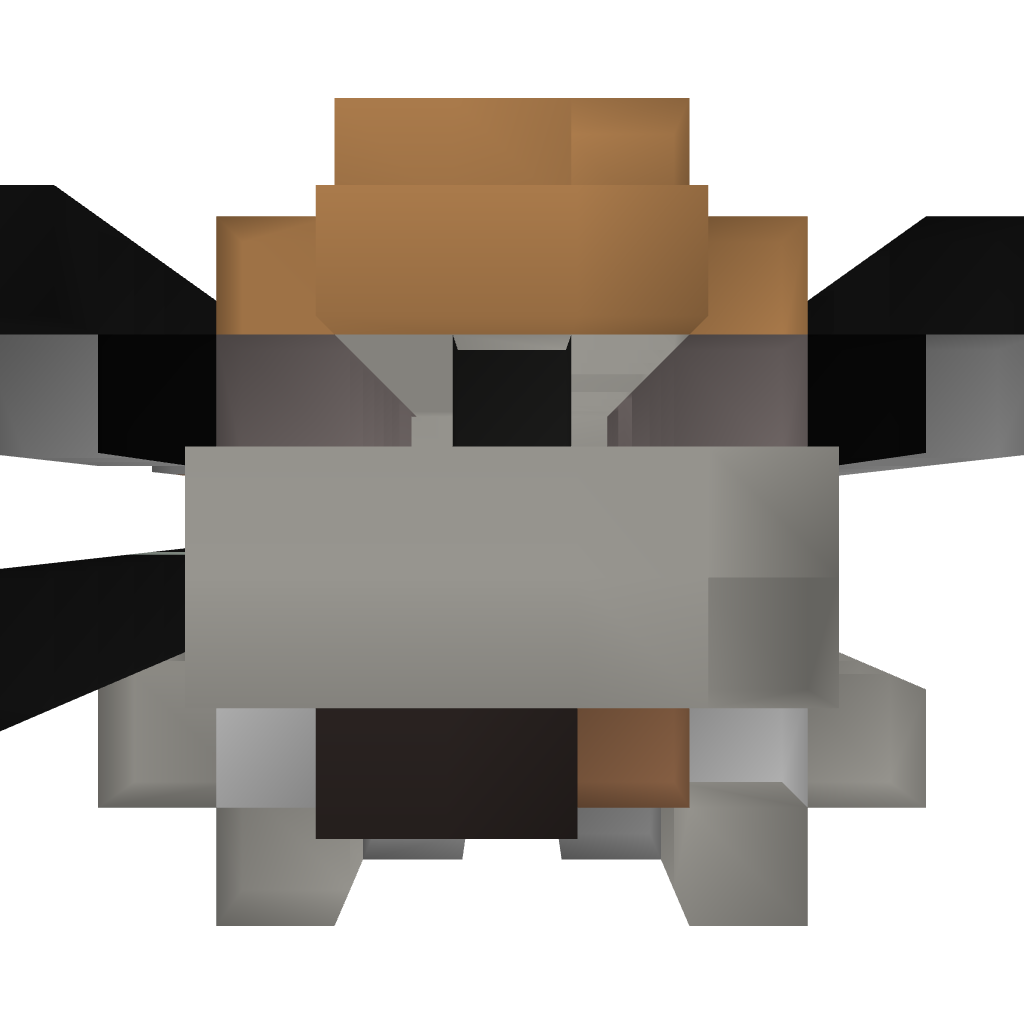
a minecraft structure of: Small farm sugarcane